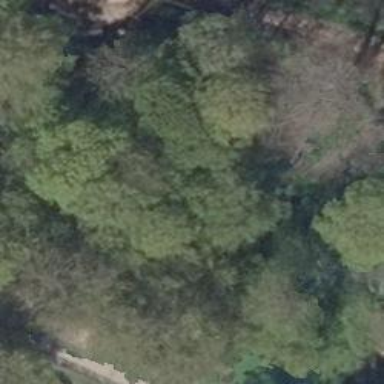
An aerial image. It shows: Mixed woodland with various types of leaves.